Interaction volume radius: 5 \u00c5
Interaction volume height: 40 \u00c5
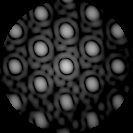
Disorder parameter: 0.03041